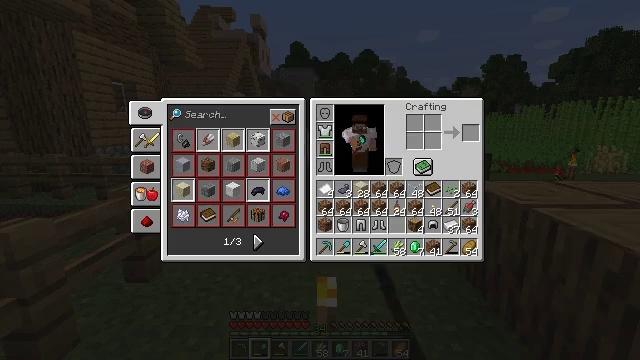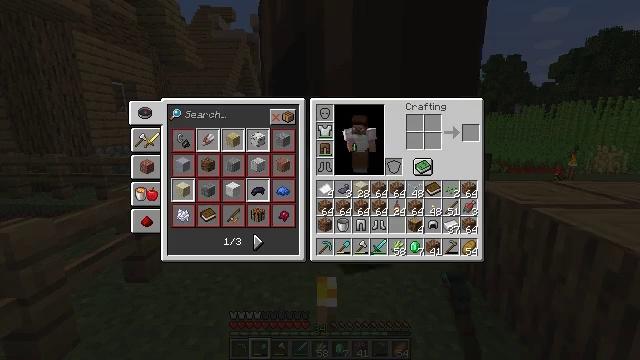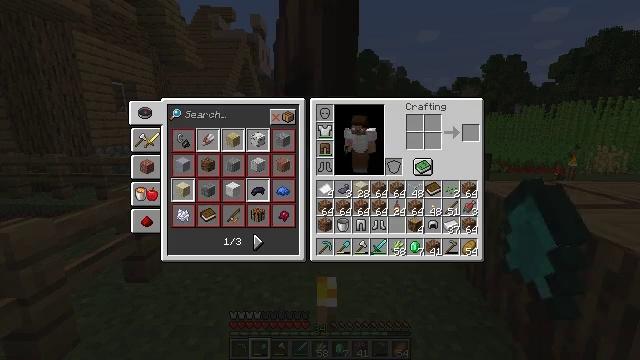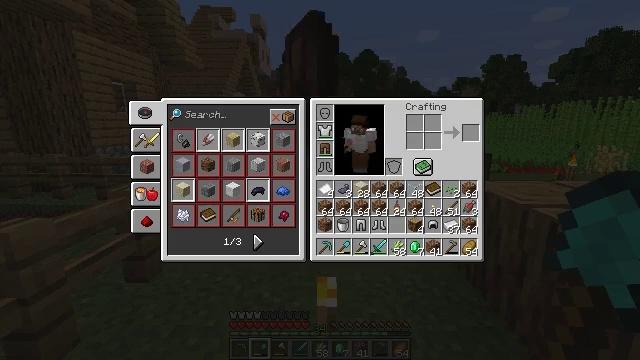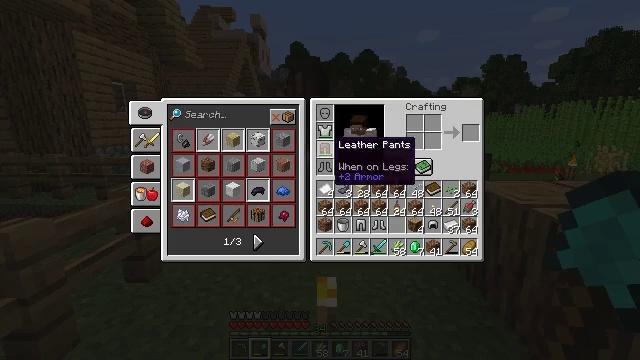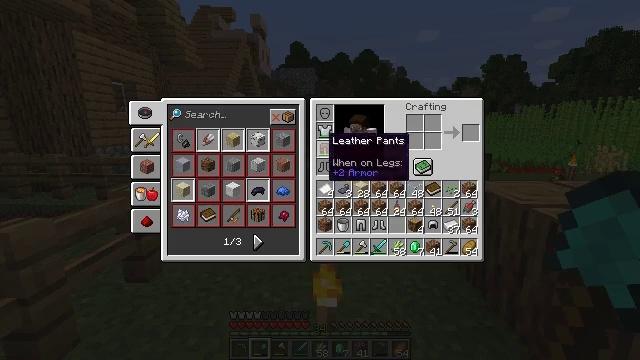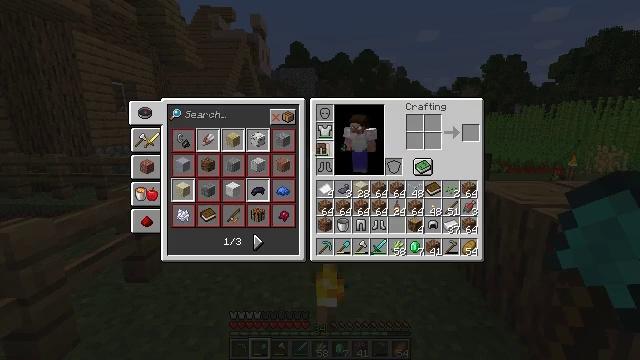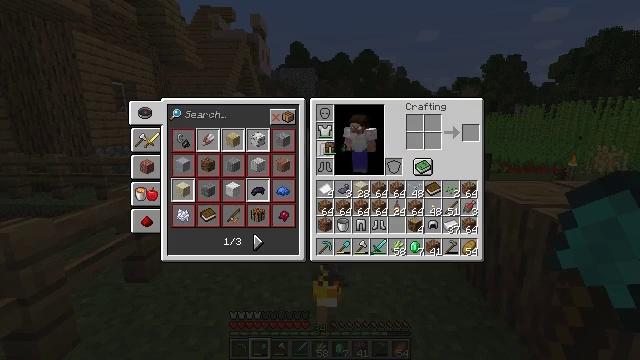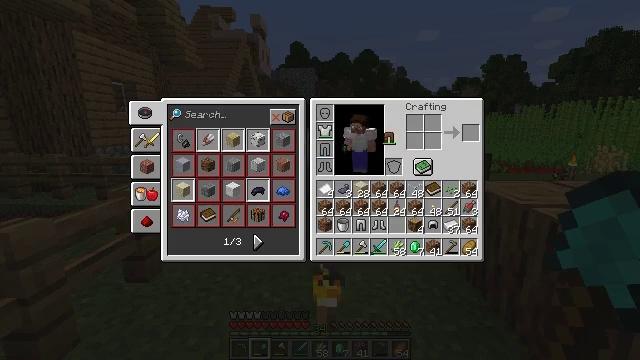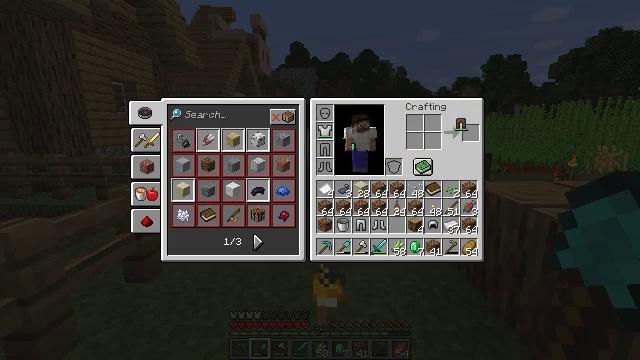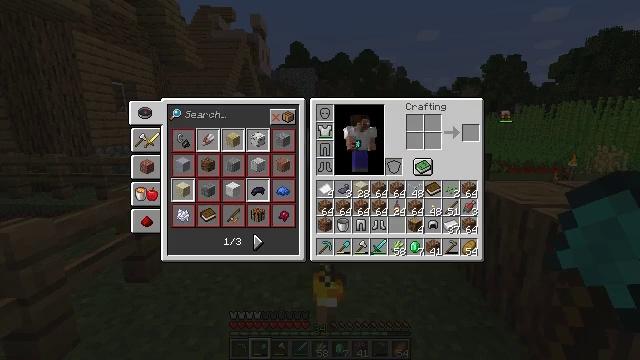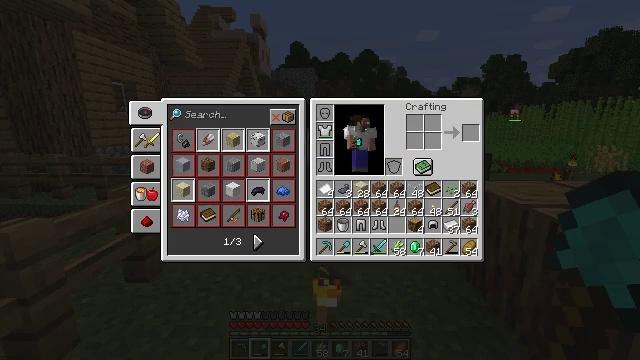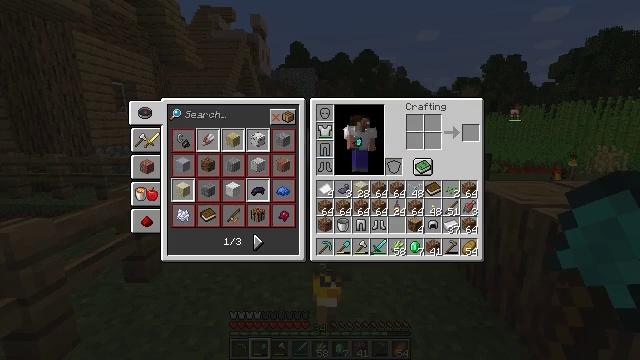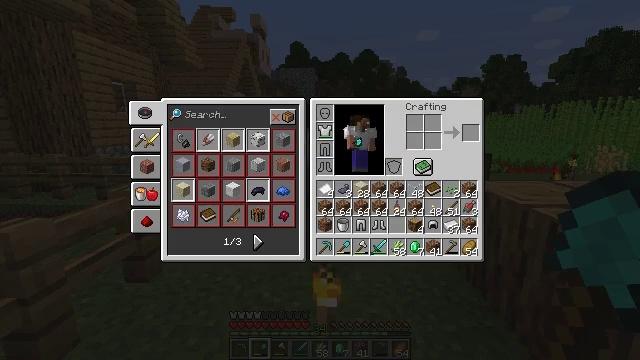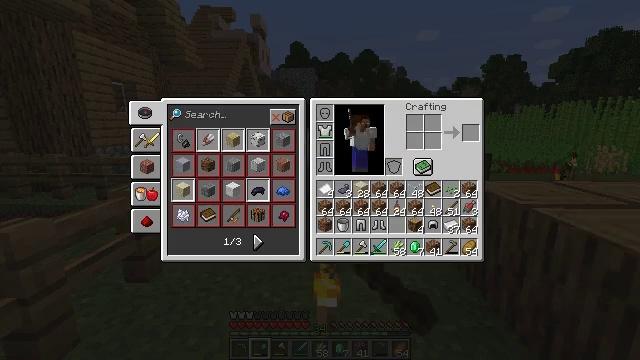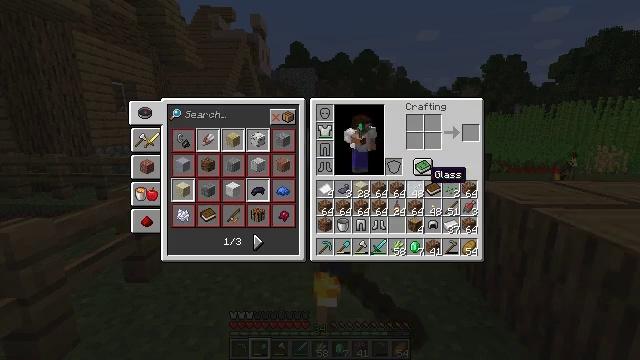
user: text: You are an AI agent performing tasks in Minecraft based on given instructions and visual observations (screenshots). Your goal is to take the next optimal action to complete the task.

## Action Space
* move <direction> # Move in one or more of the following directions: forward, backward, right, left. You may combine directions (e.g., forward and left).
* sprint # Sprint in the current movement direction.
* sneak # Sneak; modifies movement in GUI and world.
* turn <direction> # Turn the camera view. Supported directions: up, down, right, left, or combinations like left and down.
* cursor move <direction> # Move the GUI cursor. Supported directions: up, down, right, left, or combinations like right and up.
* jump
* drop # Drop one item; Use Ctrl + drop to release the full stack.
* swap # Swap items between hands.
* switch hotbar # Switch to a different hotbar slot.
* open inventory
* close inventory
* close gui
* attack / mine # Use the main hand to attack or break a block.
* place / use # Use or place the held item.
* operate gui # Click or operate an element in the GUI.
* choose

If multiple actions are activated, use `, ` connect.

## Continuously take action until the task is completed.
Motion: motion action
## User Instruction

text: Remove leather leggings from the inventory.
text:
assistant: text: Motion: open gui
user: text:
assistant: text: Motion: no_op
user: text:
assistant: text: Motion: no_op
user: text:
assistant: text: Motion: cursor move left
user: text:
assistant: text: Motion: no_op
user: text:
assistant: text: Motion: operate gui
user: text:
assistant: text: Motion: cursor move right, operate gui
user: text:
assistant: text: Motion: cursor move right and up
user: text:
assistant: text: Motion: cursor move right and up
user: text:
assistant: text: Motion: cursor move right and up
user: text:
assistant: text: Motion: cursor move right, operate gui
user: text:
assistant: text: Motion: operate gui
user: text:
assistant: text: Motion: cursor move left and down
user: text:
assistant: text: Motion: cursor move left and down
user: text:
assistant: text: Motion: cursor move left and down
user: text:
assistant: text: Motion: cursor move left and down
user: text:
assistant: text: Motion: no_op
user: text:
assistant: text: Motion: no_op